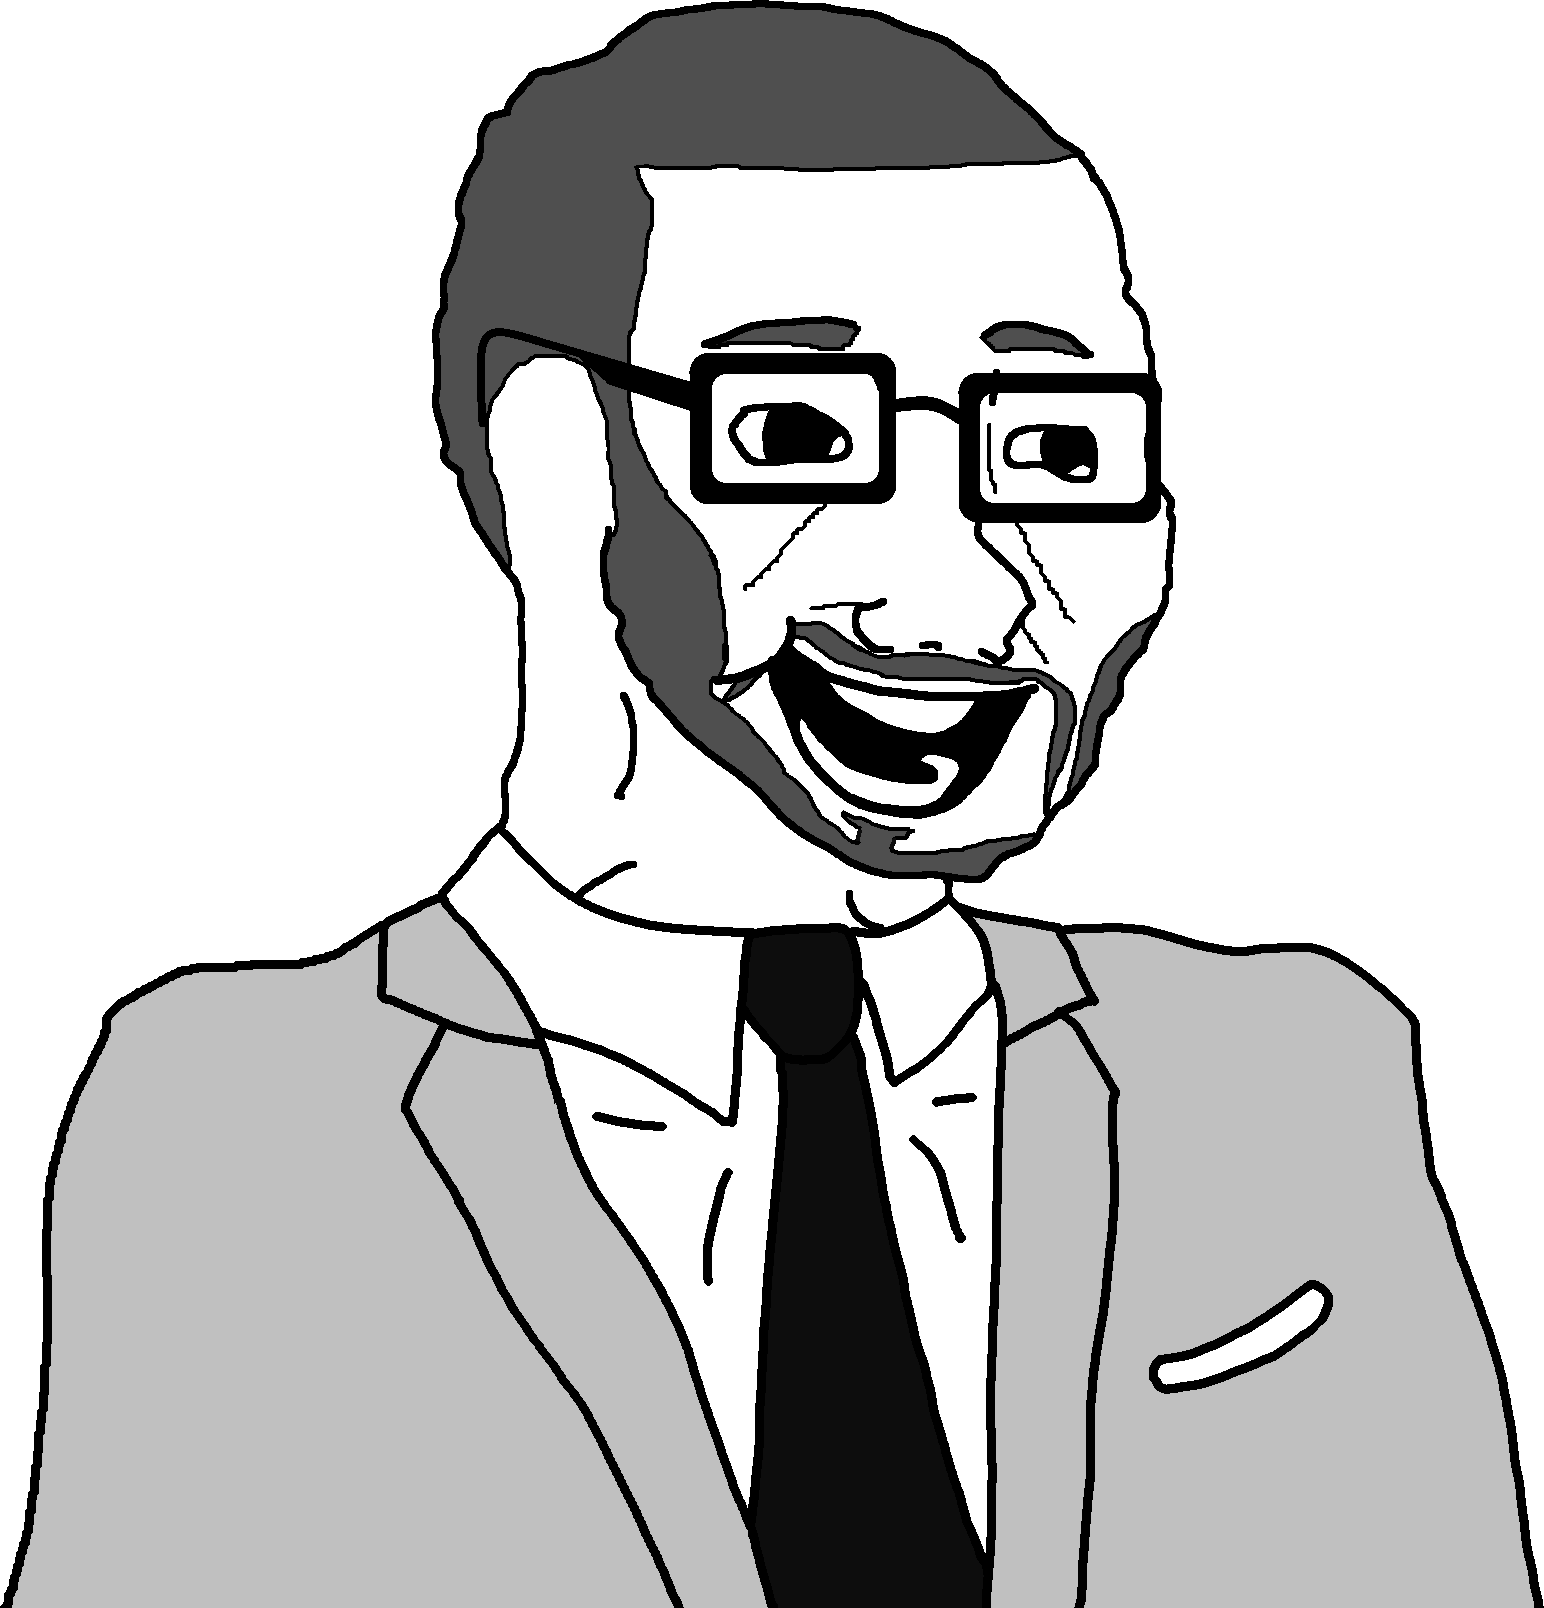
Label: 5_Bloomer